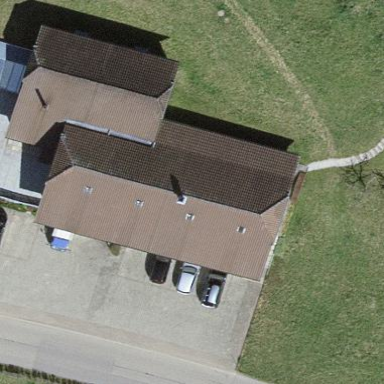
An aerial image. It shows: Part of building.